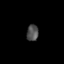
Tissue: lung
Cell type: Epithelial cells
Senescence score: 0.2103
Nuclear area (px): 188
Mean DAPI intensity: 79.128